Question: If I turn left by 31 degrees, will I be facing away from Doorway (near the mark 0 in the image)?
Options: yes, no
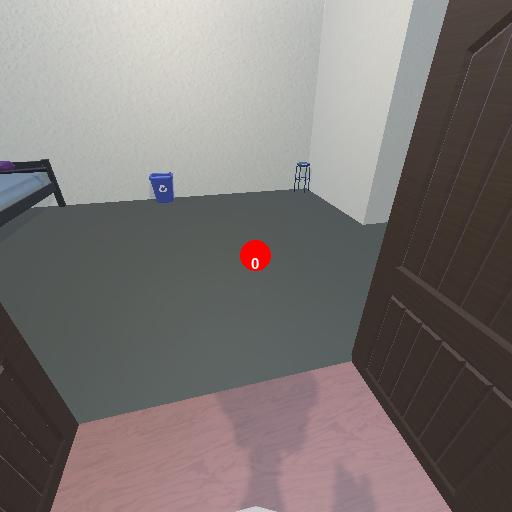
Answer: yes